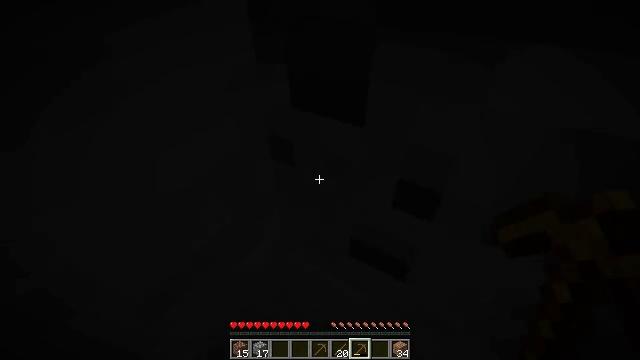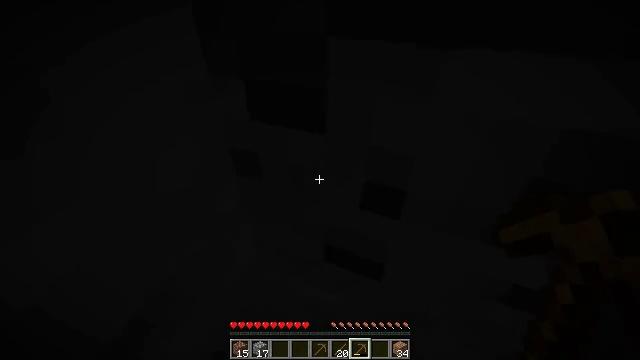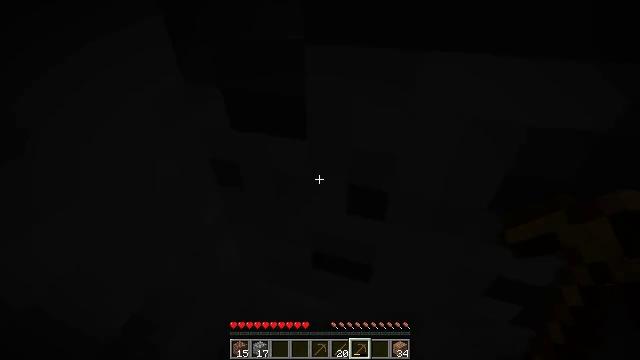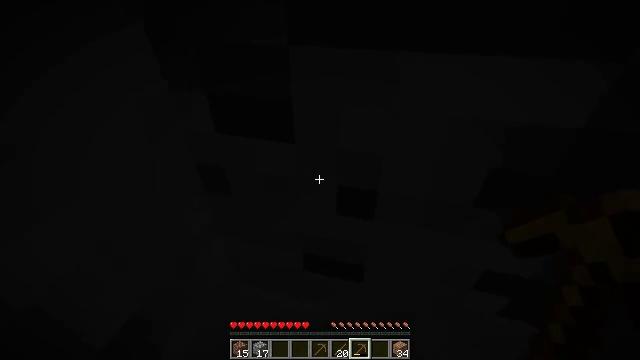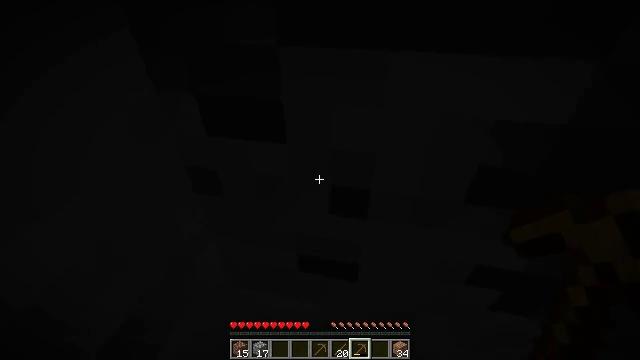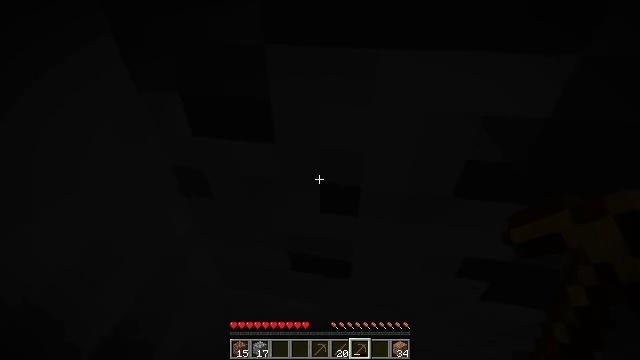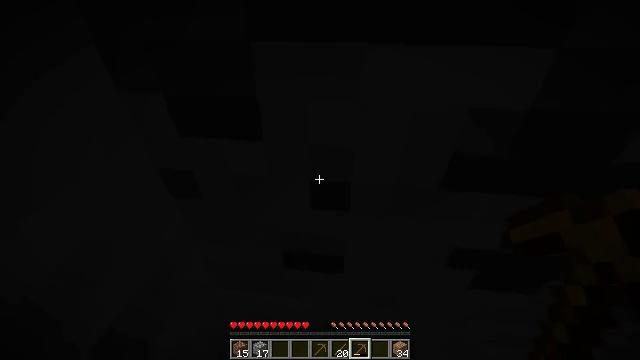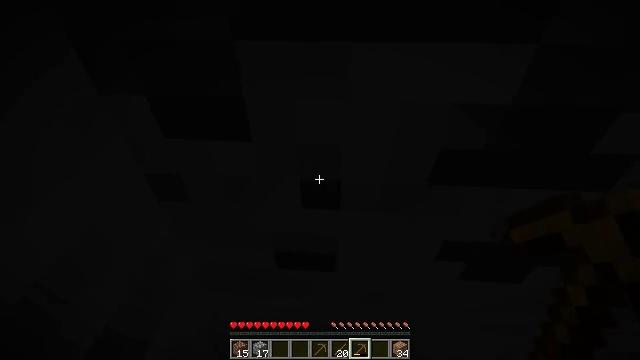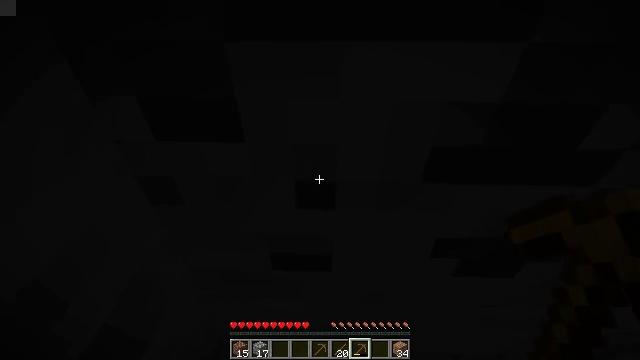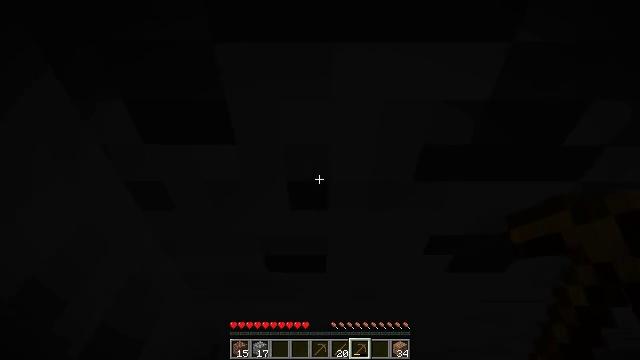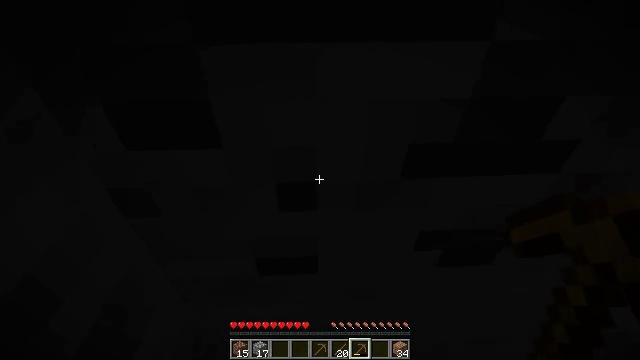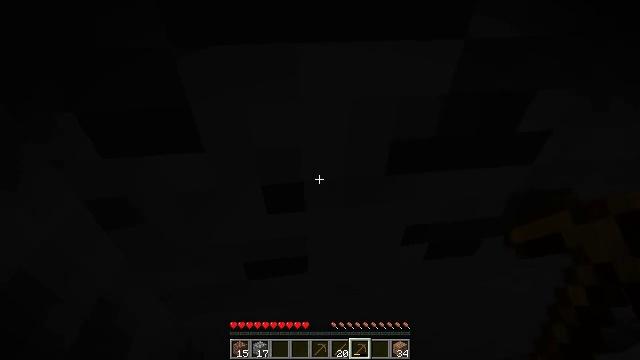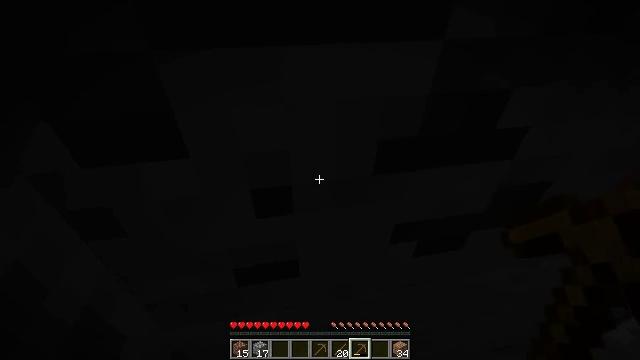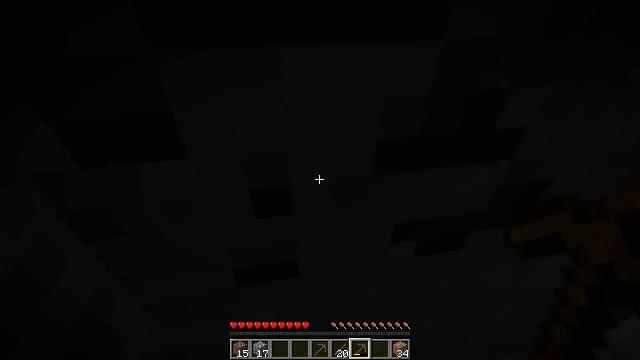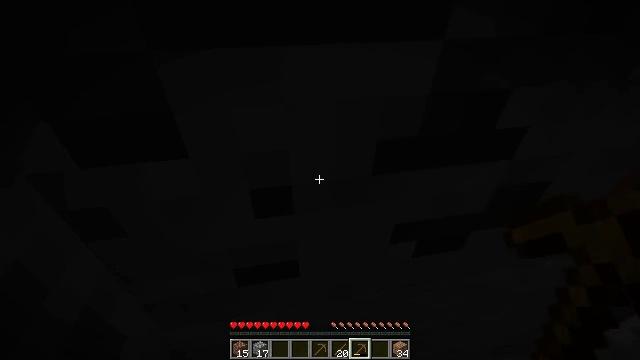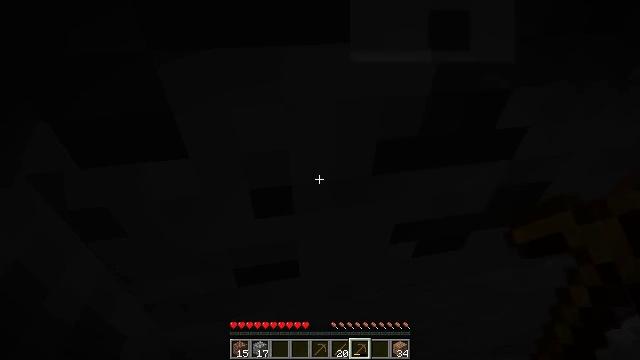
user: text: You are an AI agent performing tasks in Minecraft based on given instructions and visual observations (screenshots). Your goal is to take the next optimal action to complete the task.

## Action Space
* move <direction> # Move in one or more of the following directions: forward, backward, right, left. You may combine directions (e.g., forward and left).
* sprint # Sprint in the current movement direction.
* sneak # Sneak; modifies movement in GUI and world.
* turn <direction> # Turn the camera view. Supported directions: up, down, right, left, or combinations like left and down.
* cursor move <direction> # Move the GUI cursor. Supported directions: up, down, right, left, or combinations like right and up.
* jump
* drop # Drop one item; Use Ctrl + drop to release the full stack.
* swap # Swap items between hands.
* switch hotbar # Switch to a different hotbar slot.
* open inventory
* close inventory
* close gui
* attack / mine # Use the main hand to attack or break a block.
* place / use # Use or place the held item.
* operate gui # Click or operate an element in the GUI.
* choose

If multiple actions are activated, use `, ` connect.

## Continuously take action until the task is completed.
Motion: motion action
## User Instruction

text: Find and mine the coal ore.
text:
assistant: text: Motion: turn right and up
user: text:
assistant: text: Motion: turn right and up
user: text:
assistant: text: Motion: turn right
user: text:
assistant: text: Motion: turn right
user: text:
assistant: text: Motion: turn right
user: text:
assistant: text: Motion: turn right
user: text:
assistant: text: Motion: turn right
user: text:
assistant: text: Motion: turn right
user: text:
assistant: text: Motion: turn right
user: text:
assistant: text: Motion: turn right
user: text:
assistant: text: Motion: turn right
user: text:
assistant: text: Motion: turn right
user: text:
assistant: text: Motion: no_op
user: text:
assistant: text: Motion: no_op
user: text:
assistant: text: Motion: attack / mine
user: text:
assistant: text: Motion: attack / mine
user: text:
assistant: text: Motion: attack / mine
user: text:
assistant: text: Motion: attack / mine
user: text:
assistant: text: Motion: attack / mine
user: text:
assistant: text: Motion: attack / mine
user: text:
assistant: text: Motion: attack / mine
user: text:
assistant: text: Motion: attack / mine
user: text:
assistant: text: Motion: attack / mine
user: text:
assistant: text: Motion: attack / mine
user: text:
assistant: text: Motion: attack / mine
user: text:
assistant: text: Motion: attack / mine
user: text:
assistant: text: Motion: attack / mine
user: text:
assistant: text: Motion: attack / mine
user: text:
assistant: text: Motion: attack / mine
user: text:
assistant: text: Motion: attack / mine